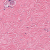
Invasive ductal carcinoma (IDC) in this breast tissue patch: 0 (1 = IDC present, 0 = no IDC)